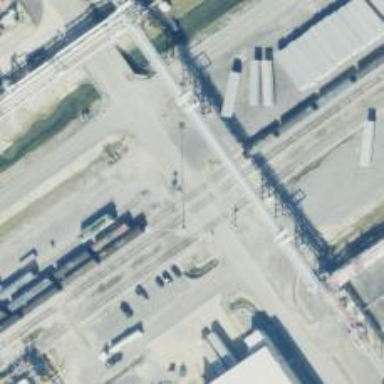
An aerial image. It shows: Rail spur service.